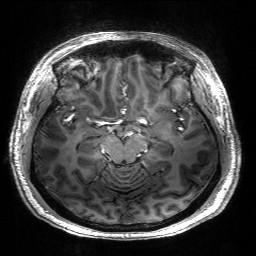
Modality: T1w
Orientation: coronal